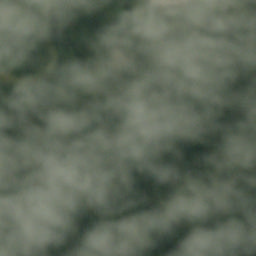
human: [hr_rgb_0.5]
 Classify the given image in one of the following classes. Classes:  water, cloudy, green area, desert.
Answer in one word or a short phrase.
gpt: cloudy